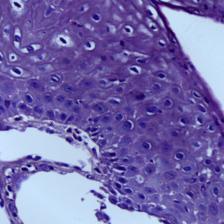
Diagnosis: OSCC